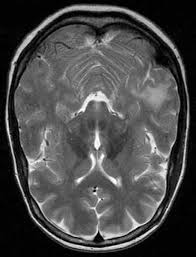
Label: notumor